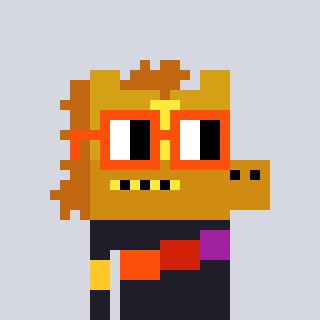
a pixel art character with square orange glasses, a yellow horse-shaped head and a grayscale-colored body on a cool background